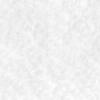
Label: no_change